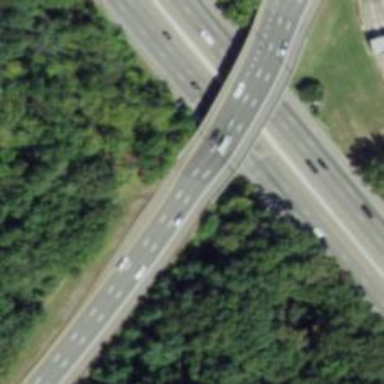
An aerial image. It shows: Motorway bridge crossing urban freeway/expressway.